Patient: sex M, age 69
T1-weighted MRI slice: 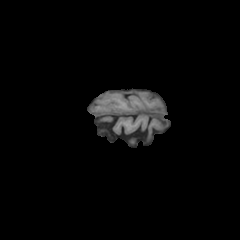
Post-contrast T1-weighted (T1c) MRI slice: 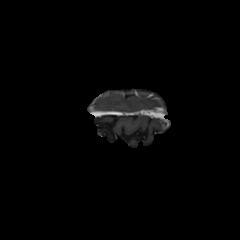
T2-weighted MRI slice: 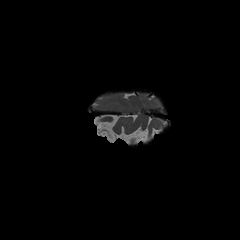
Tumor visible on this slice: no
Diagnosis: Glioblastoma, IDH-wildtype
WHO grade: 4